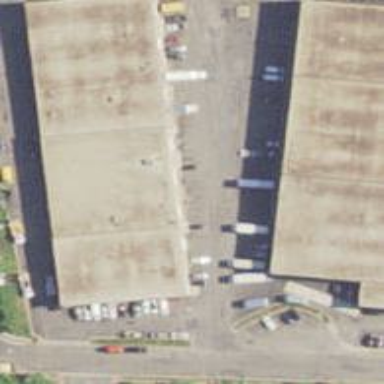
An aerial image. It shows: Commercial building.